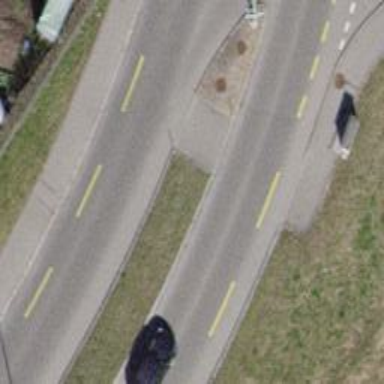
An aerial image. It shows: Secondary road with asphalt surface and dedicated cycle lane.